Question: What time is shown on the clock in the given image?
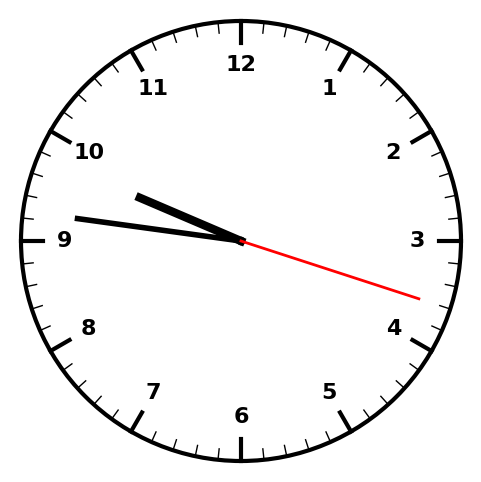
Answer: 09:46:18